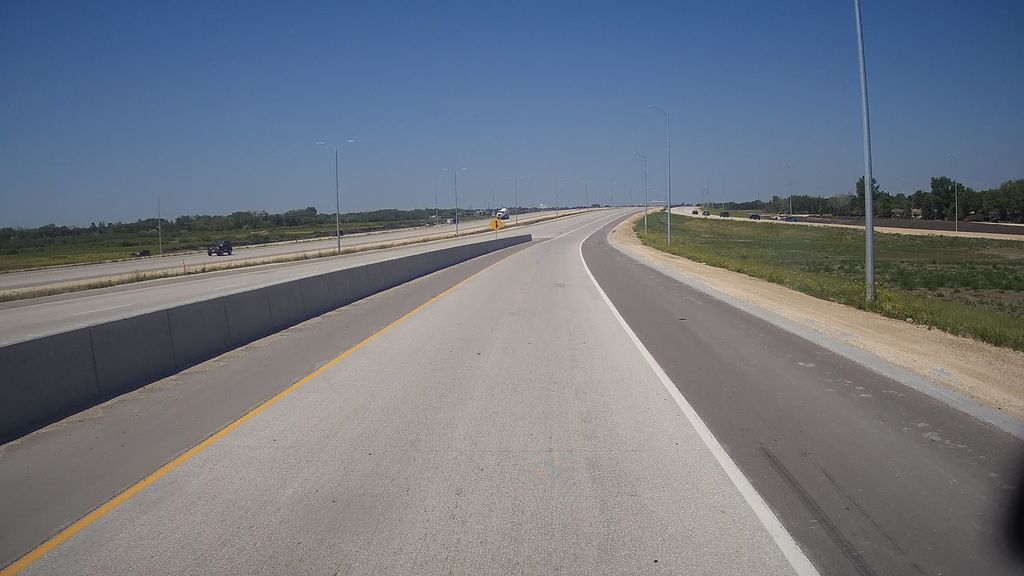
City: winnipeg